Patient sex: F
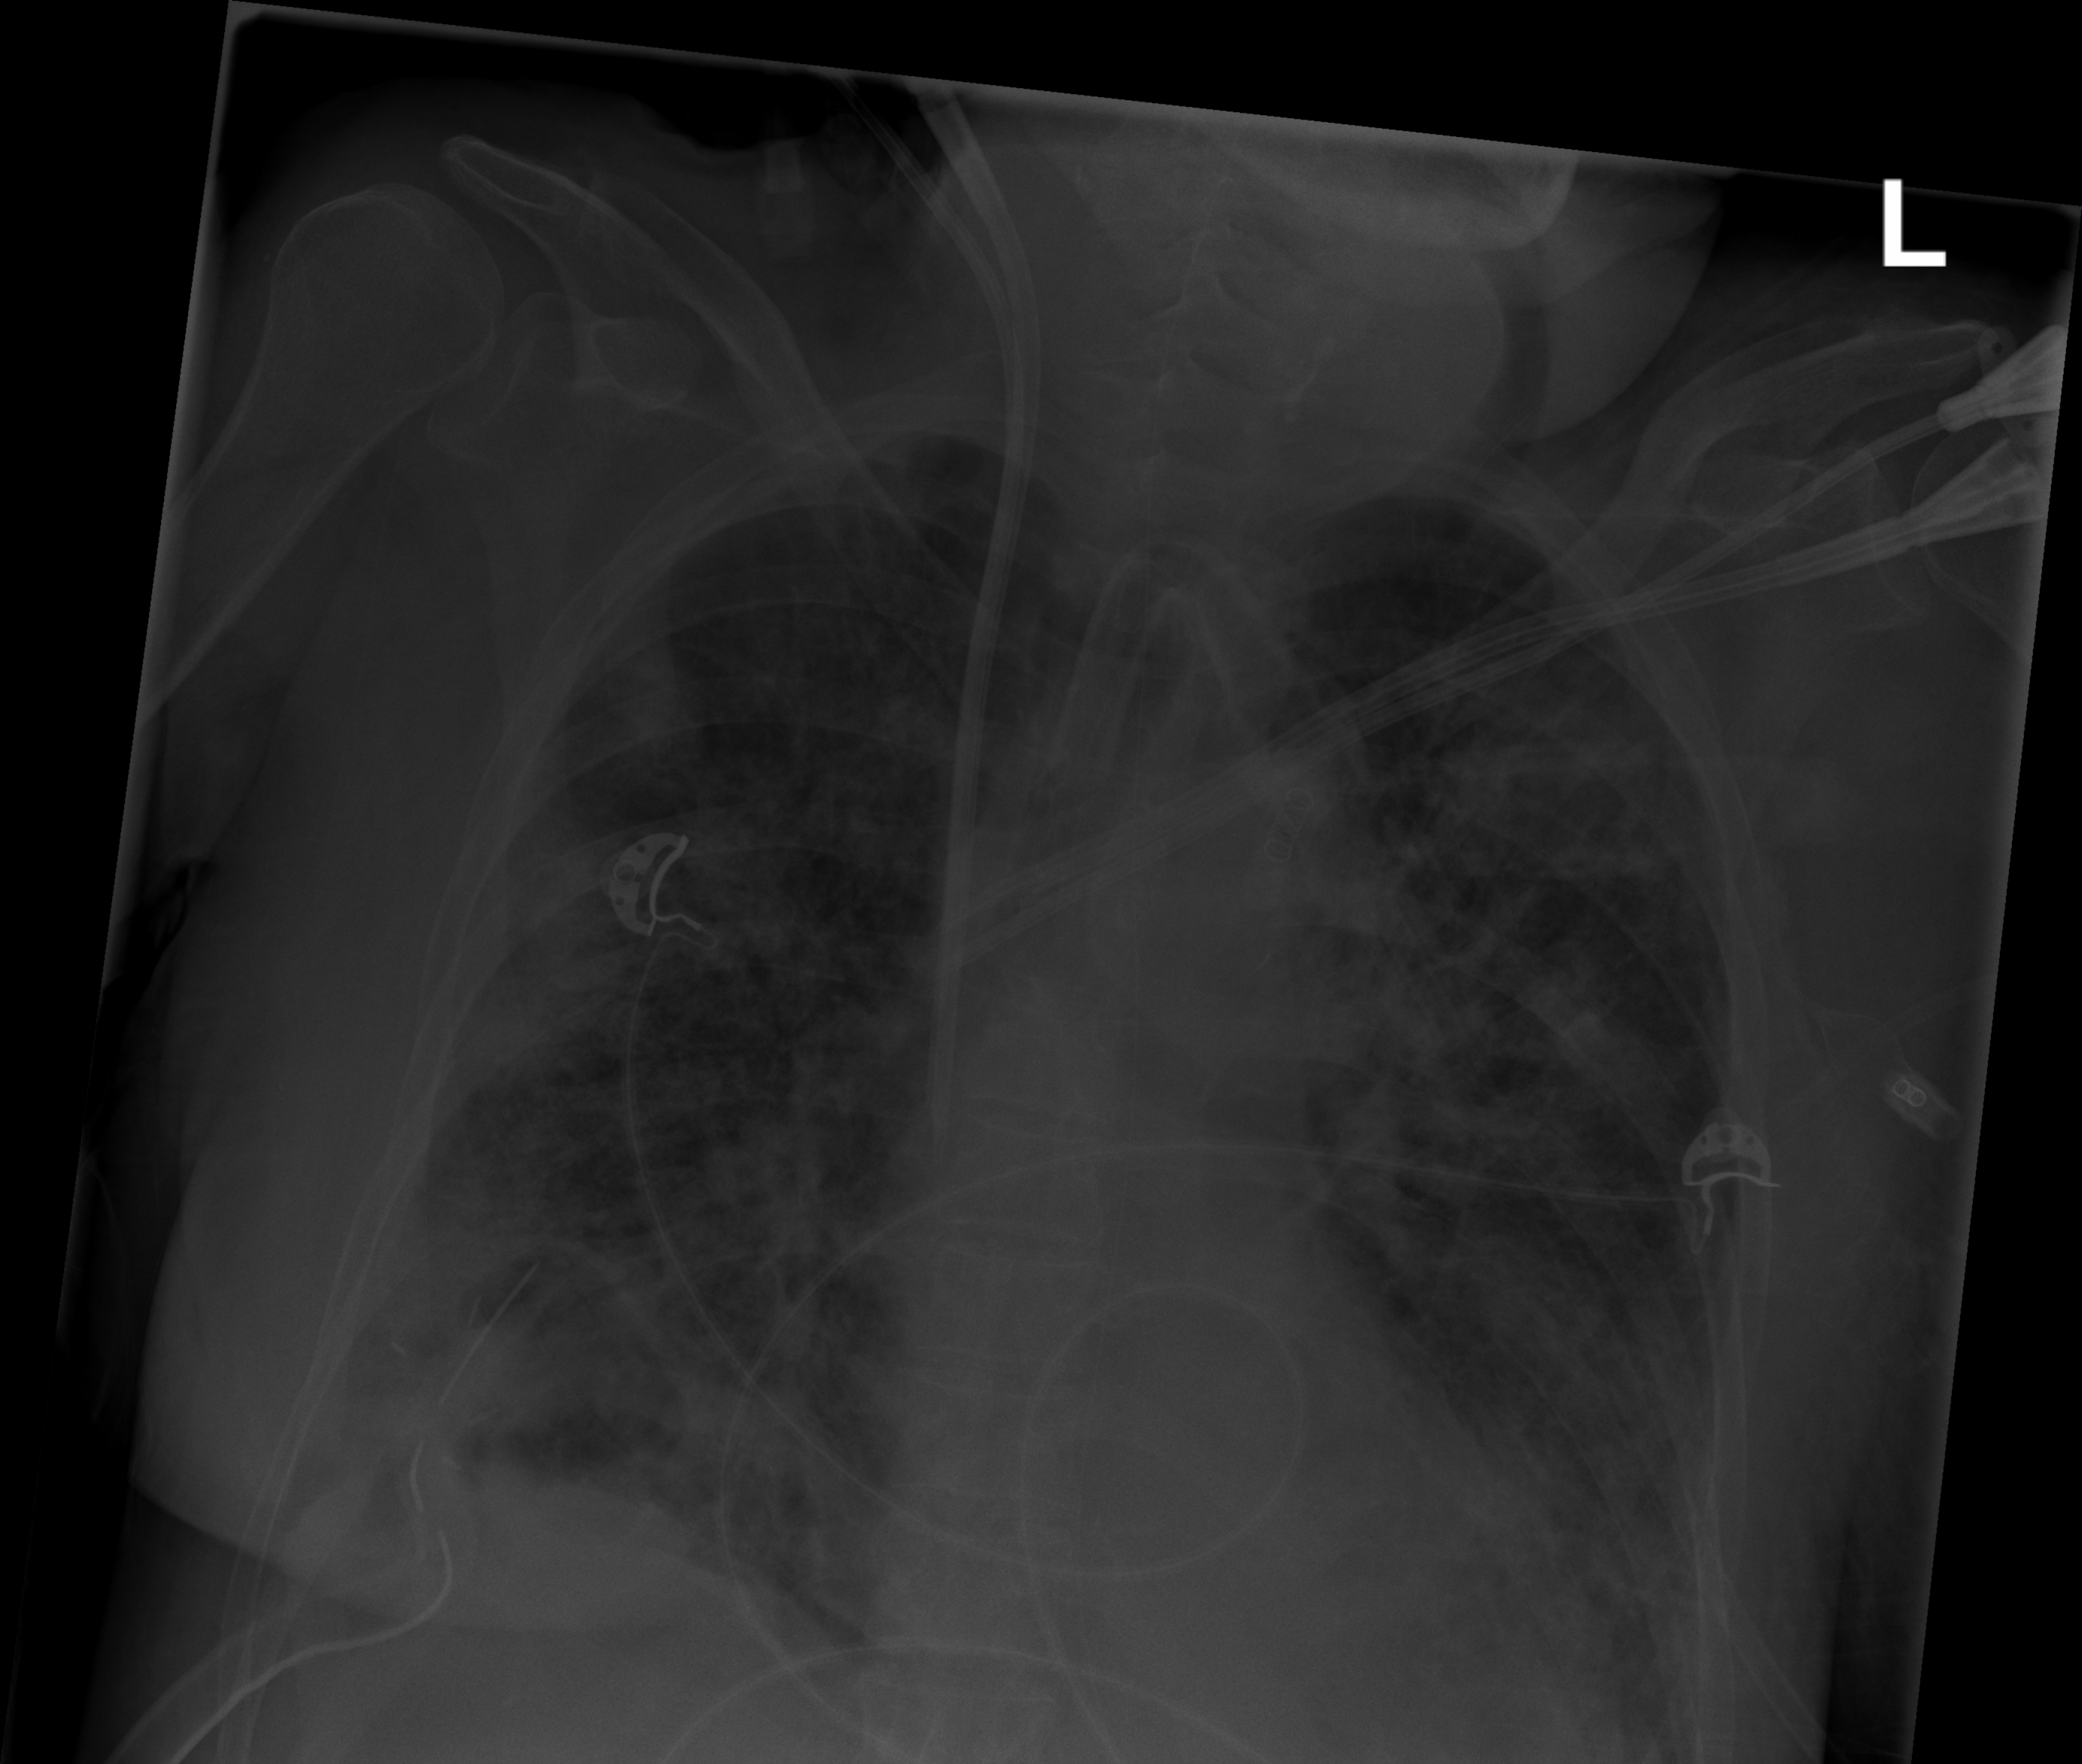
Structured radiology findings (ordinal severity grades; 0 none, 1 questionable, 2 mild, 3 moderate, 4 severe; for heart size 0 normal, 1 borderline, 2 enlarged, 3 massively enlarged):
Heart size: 0
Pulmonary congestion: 2
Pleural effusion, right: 2
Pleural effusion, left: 2
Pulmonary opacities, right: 2
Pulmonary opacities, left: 2
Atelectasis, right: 2
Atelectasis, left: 2